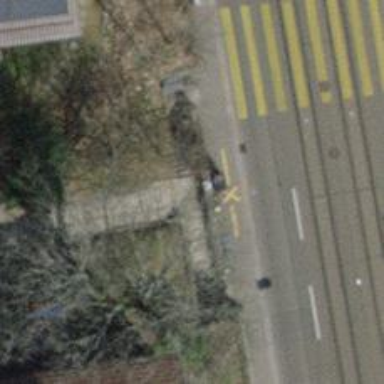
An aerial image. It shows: Steps on sett surface road.